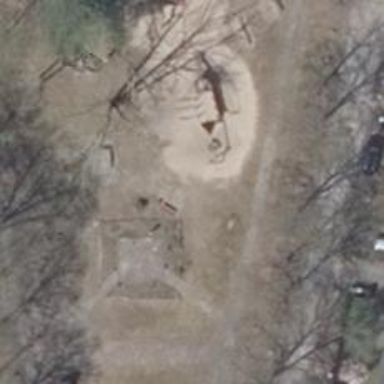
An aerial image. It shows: Playground area for leisure land.